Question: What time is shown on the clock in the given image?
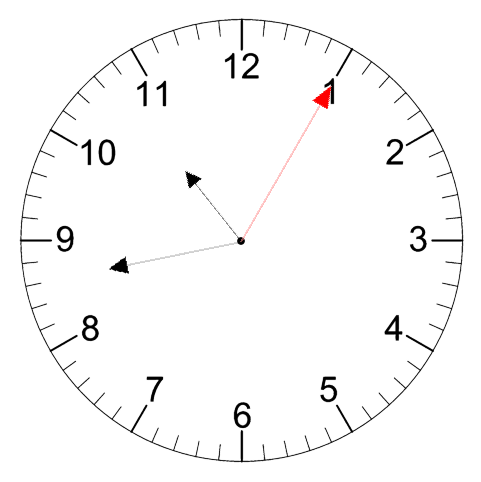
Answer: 10:43:05